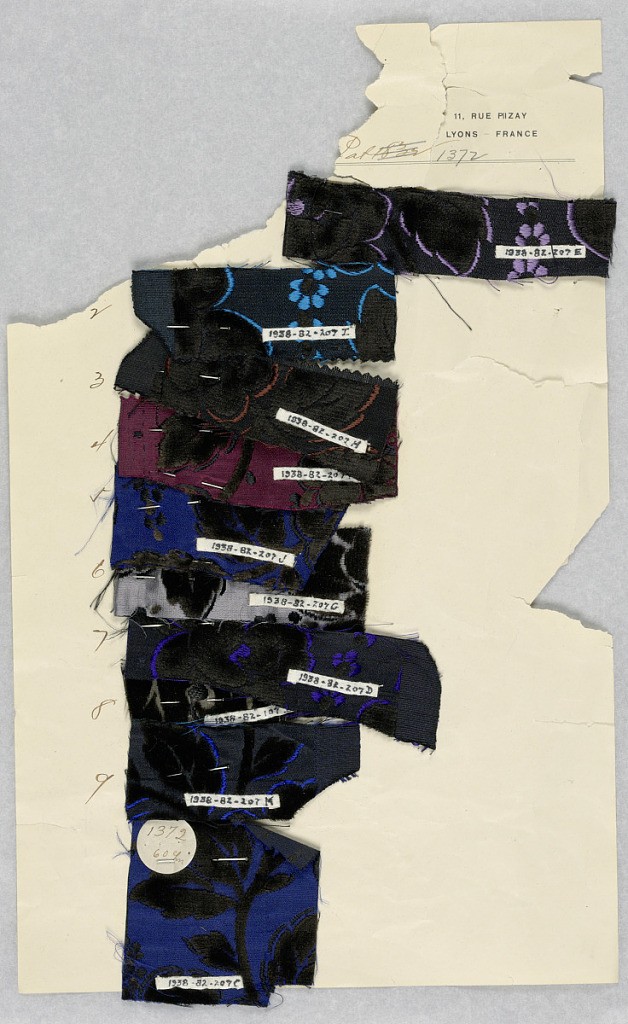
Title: Samples
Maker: Herman A. Elsberg, American, 1869–1938
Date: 1919
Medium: silk warp, cotton weft Technique: cut and voided supplementary warp pile (velvet) in a satin foundation
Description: Portfolio with woven fabric samples in a design of slender serpentine stems with large stylized roses in black velvet outlined with short floats of secondary silk weft. Sprays of minute flower in the same technique form serpentine lines that connect to flower heads.